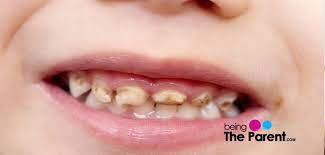
Condition: Tooth Discoloration